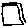
Label: square